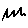
Label: zigzag